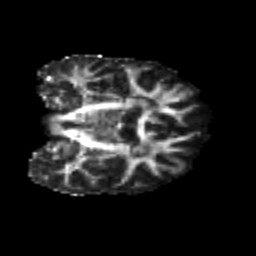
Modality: FA
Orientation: coronal
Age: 24
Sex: female
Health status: healthy
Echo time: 0.074 s